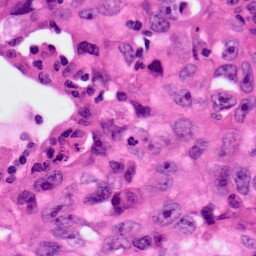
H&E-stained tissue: Lung